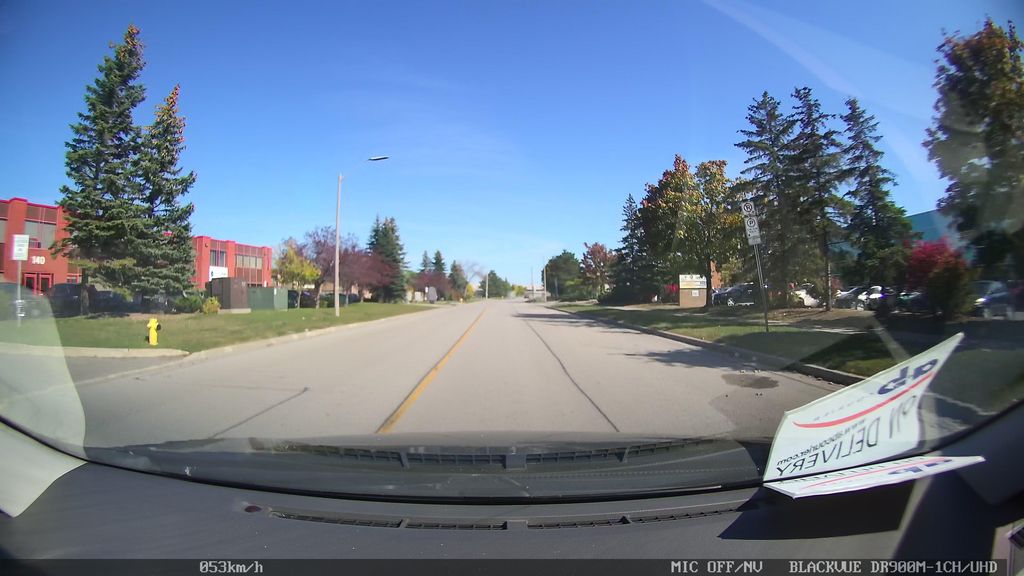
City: toronto